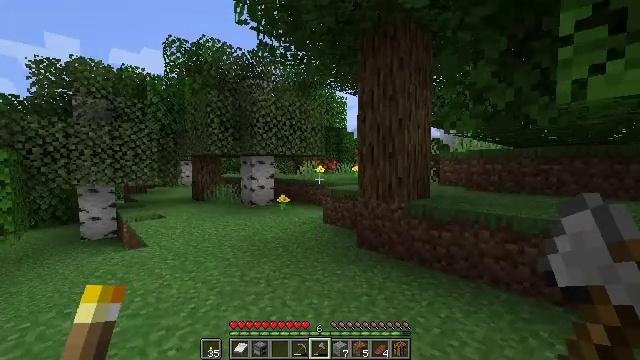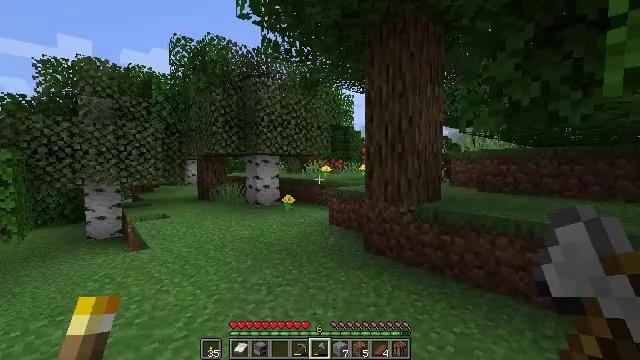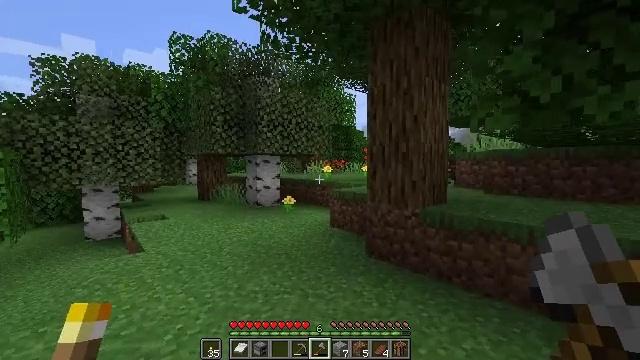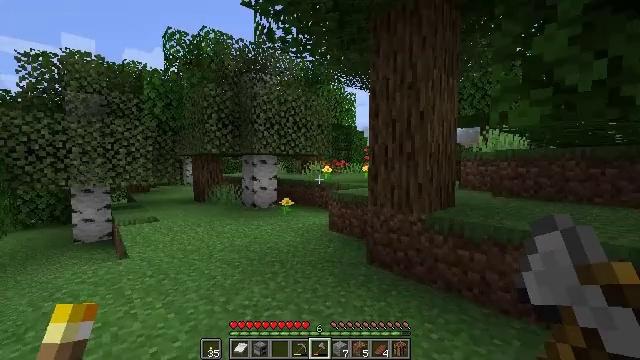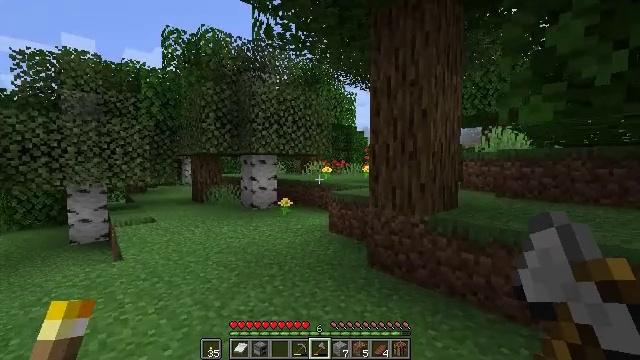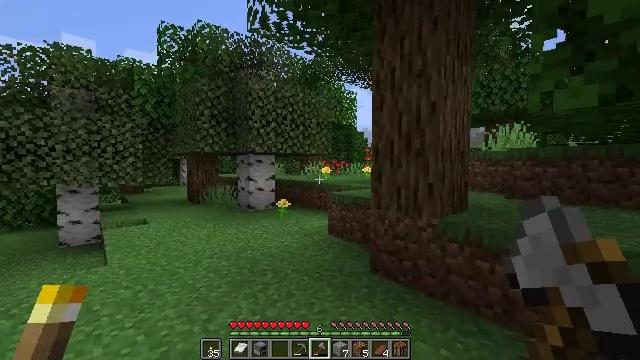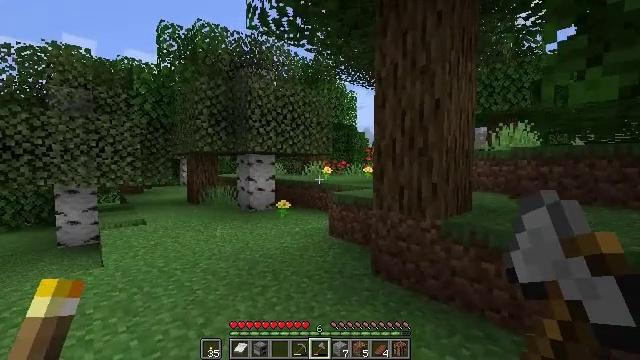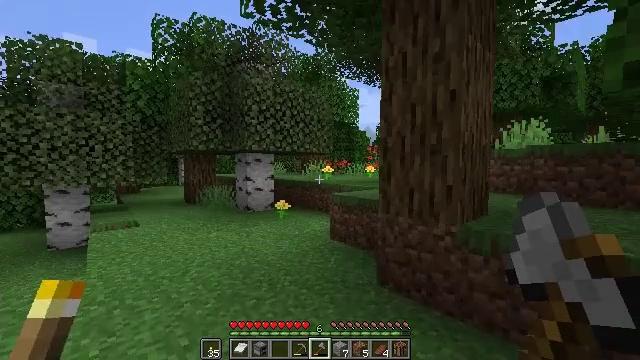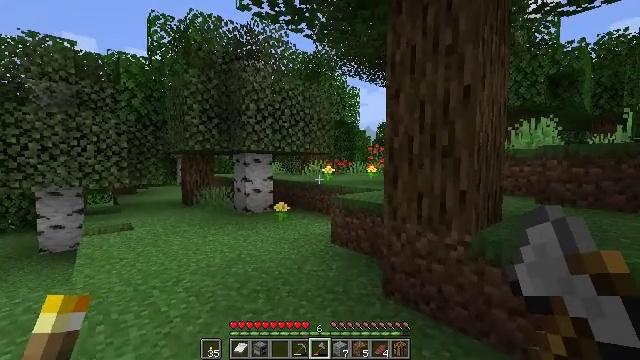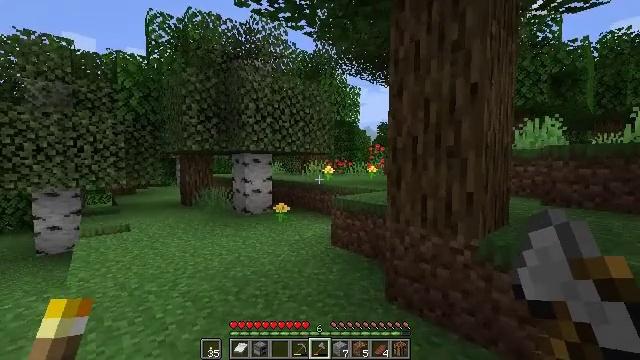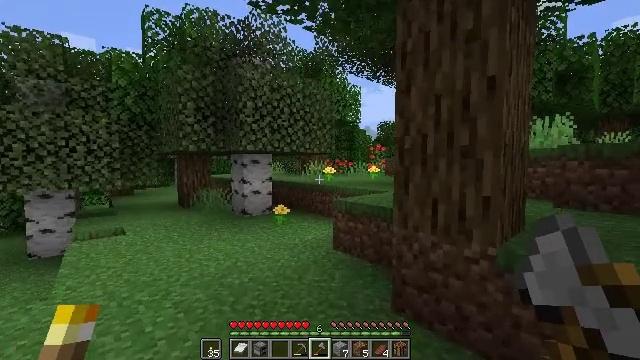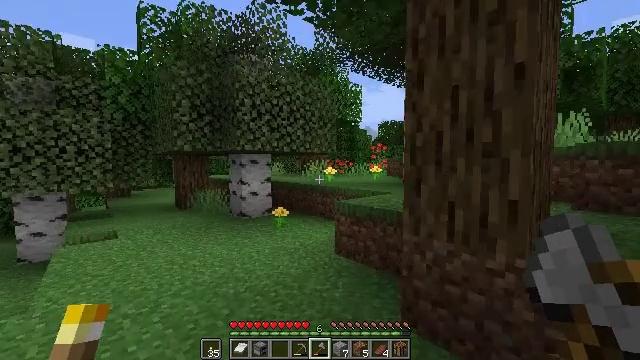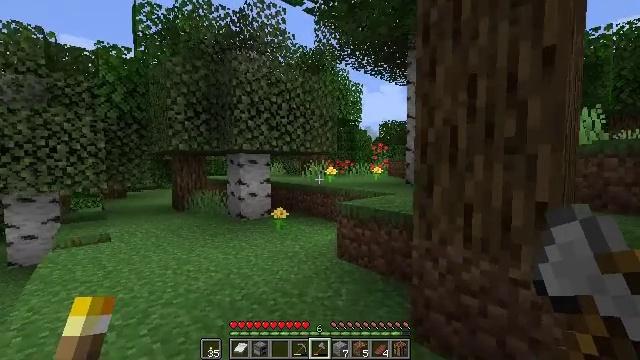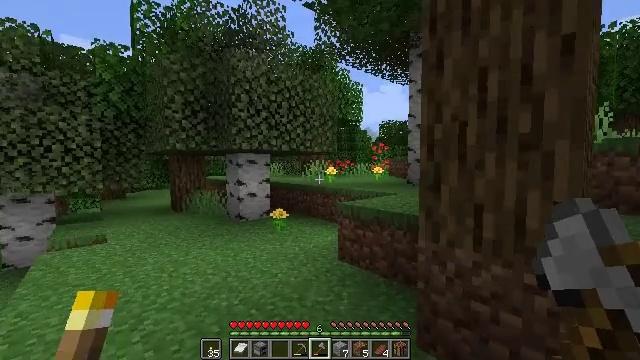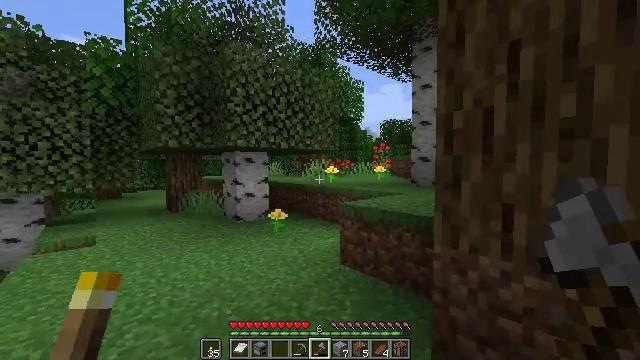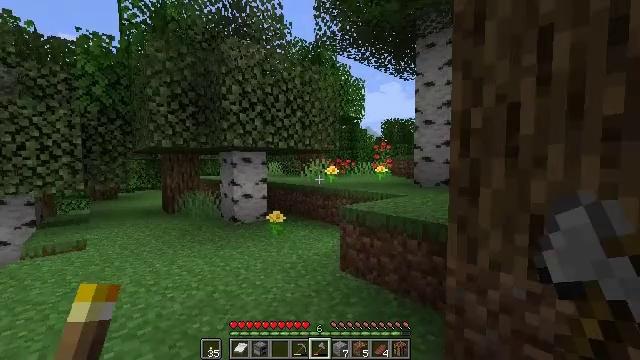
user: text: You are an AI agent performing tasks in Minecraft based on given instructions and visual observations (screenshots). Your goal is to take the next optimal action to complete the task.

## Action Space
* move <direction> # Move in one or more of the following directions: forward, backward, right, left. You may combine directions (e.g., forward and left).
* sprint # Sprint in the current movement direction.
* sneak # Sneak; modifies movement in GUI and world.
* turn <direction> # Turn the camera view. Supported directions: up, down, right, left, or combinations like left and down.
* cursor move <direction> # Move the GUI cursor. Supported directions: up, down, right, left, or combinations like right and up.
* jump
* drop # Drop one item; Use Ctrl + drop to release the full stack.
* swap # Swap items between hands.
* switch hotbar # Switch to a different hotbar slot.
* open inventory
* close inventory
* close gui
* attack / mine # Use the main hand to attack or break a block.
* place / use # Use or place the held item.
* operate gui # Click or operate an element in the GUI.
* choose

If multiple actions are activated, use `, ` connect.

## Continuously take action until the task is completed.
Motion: motion action
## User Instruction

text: Destroy the bee nest.
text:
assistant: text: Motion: move forward, turn left
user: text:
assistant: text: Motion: move forward
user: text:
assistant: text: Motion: move forward
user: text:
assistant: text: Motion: move forward
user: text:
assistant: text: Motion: move forward
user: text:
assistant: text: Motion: move forward
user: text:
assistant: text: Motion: move forward
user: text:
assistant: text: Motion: move forward
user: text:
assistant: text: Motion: move forward
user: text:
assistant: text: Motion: move forward
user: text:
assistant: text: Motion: move forward
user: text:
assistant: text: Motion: move forward
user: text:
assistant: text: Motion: move forward
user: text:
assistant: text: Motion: move forward
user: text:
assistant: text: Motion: move forward
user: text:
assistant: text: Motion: move forward
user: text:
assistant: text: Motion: move forward
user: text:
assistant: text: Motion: move forward
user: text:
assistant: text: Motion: move forward
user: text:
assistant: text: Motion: move forward
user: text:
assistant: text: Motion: move forward
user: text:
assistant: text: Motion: move forward, turn right
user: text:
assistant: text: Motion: move forward, turn right
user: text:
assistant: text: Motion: move forward, turn right
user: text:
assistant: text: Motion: move forward, turn right, jump
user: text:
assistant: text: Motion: move forward, turn right, jump
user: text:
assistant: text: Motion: move forward, turn right, jump
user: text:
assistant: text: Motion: move forward, jump
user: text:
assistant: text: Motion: move forward, jump
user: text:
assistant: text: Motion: move forward, jump